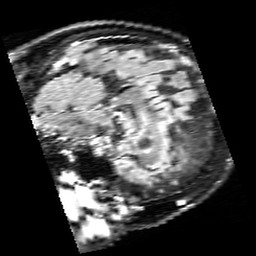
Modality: FLAIR
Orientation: sagittal
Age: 60
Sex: male
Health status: healthy
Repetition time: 12 s
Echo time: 0.095 s